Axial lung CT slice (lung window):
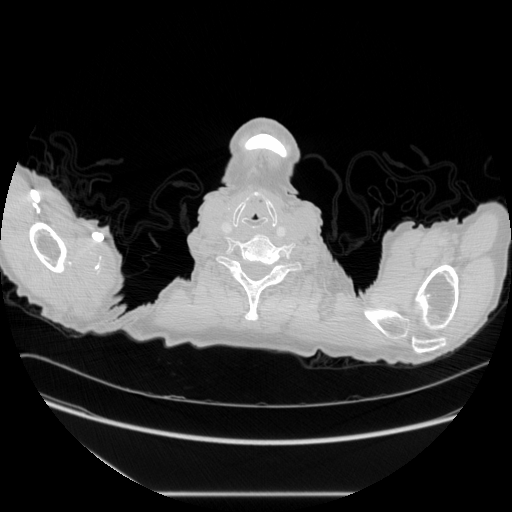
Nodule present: no